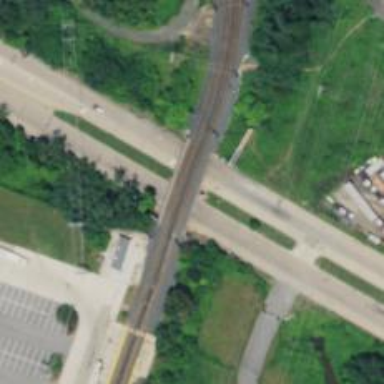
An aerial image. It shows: Bridge for light rail railway electrified with contact line.